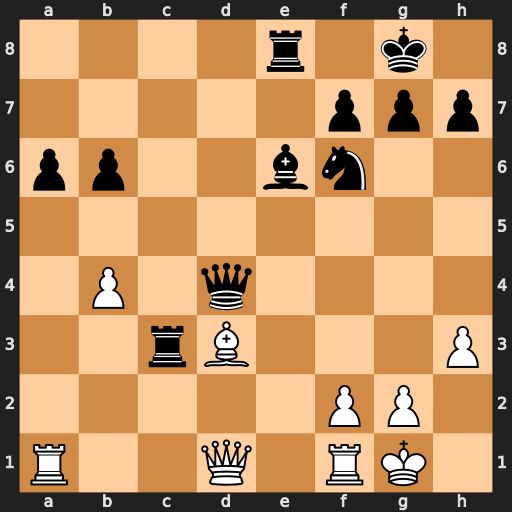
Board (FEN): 4r1k1/5ppp/pp2bn2/8/1P1q4/2rB3P/5PP1/R2Q1RK1
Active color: w
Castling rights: -
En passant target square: -
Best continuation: Bxh7+ Kxh7 Qxd4